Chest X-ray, PA view. Patient: 62 years old, sex F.
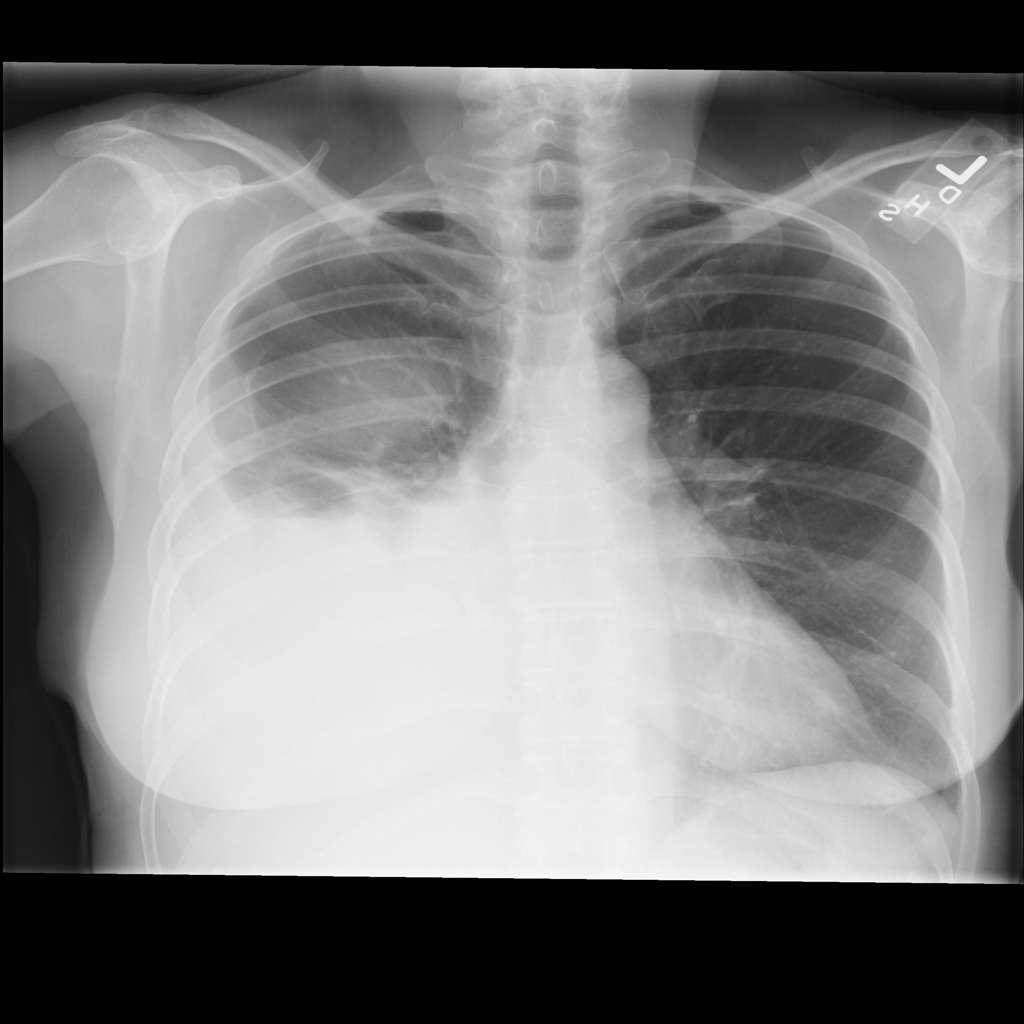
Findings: Mass